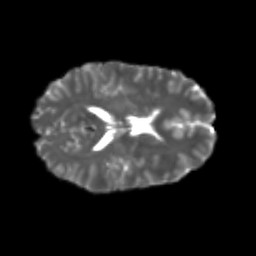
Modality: T2w
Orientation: axial
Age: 22
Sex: female
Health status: healthy
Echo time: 0.074 s